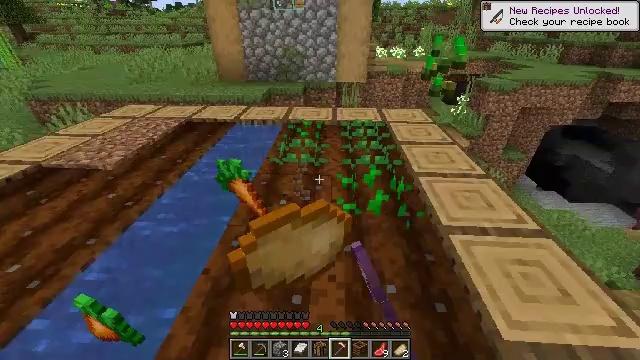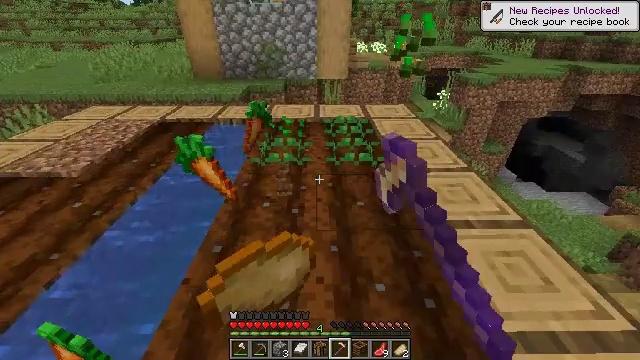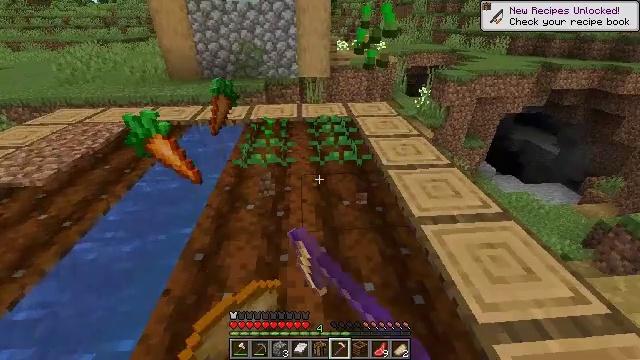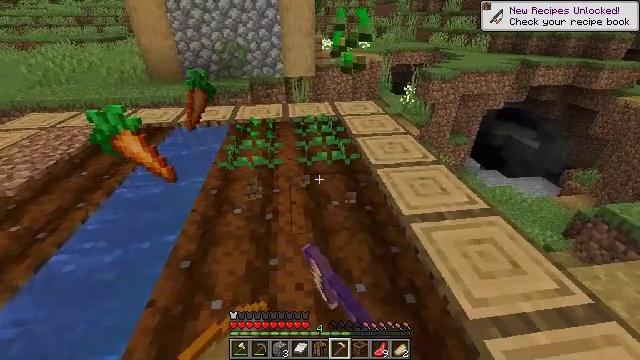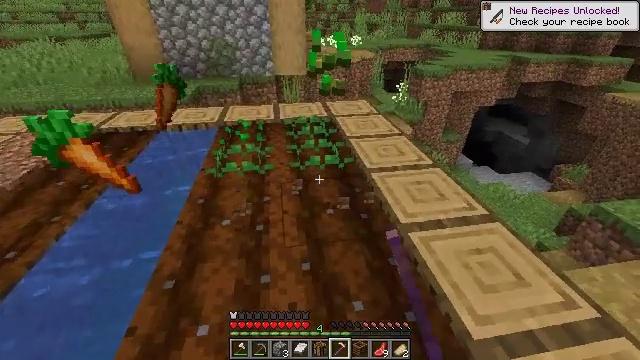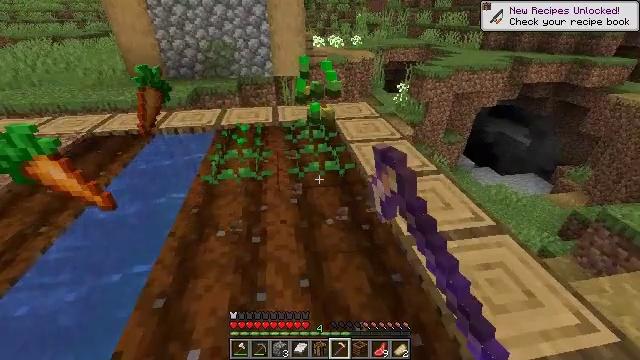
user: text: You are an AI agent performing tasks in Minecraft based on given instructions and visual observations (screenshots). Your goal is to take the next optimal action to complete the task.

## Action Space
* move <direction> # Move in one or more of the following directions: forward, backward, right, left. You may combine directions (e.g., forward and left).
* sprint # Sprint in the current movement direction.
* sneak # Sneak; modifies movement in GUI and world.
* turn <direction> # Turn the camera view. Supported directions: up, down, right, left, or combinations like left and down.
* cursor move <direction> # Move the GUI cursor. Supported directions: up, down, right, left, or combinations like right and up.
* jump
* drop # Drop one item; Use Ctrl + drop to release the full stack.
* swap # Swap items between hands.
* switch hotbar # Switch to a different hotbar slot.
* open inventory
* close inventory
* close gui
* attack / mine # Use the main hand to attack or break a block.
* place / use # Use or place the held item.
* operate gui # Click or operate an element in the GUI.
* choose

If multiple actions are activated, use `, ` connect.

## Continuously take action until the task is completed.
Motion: motion action
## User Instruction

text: Gather wheat by left-clicking on it.
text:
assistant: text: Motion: turn right, attack / mine
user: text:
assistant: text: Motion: turn right, attack / mine
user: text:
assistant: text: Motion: move forward, turn right, attack / mine
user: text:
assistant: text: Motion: move forward, turn right, attack / mine
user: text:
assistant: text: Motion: move forward, attack / mine
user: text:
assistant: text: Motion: attack / mine